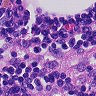
Metastatic tissue present: no